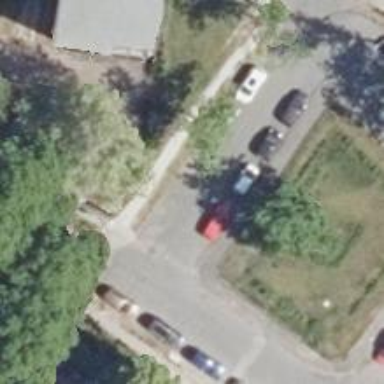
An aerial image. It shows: Residential road with sidewalks on both sides.